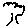
Label: tree